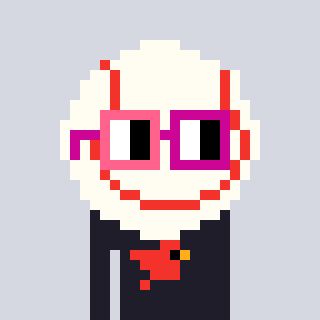
a pixel art character with square pink and red glasses, a baseball ball-shaped head and a grayscale-colored body on a cool background